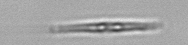
Label: pennate